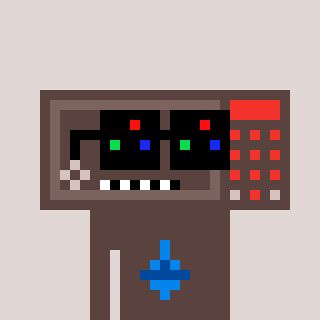
a pixel art character with square black sunglasses, a wallsafe-shaped head and a darkbrown-colored body on a warm background